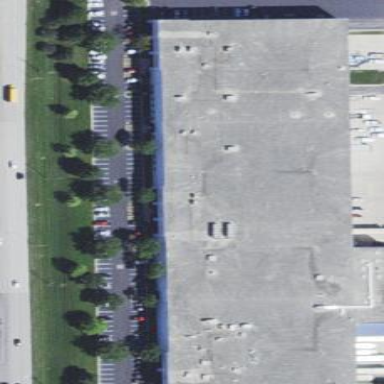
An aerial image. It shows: Warehouse.